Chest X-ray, AP view. Patient: 33 years old, sex F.
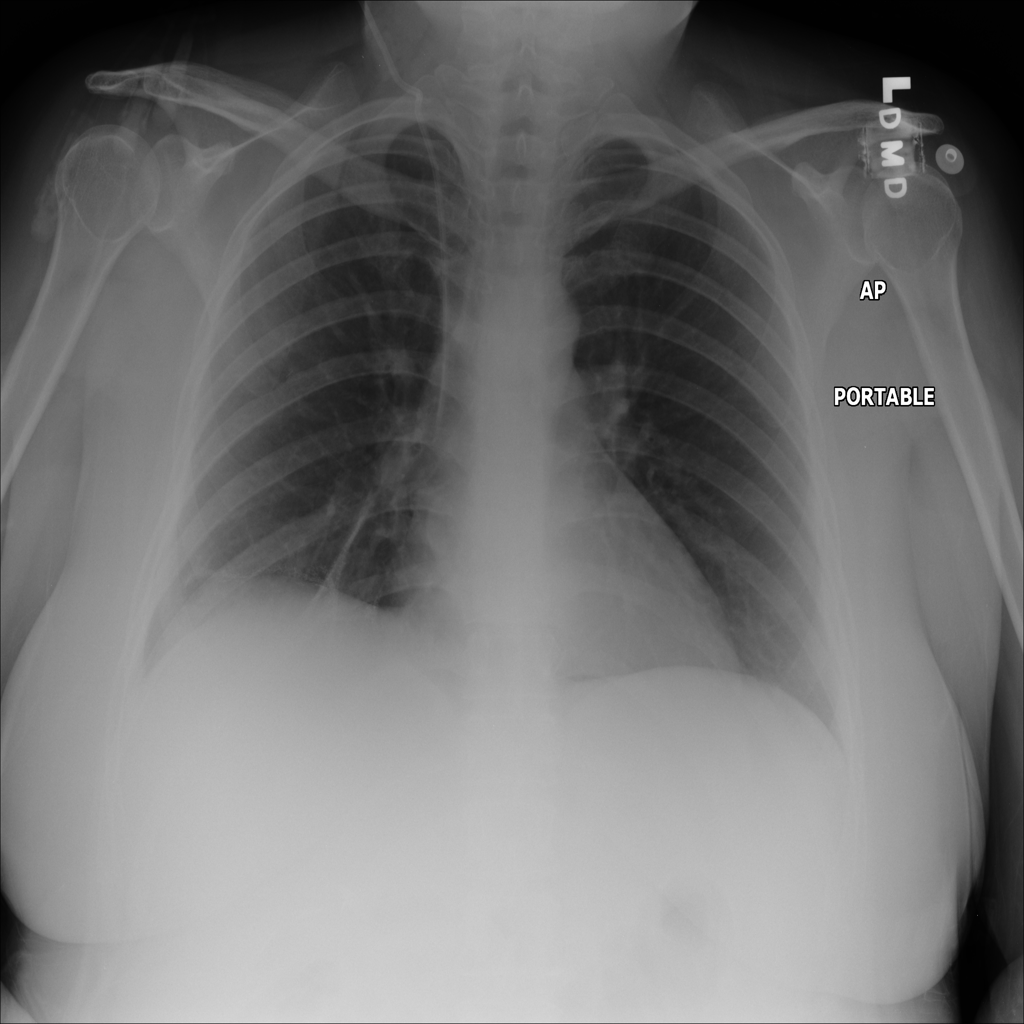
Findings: Atelectasis